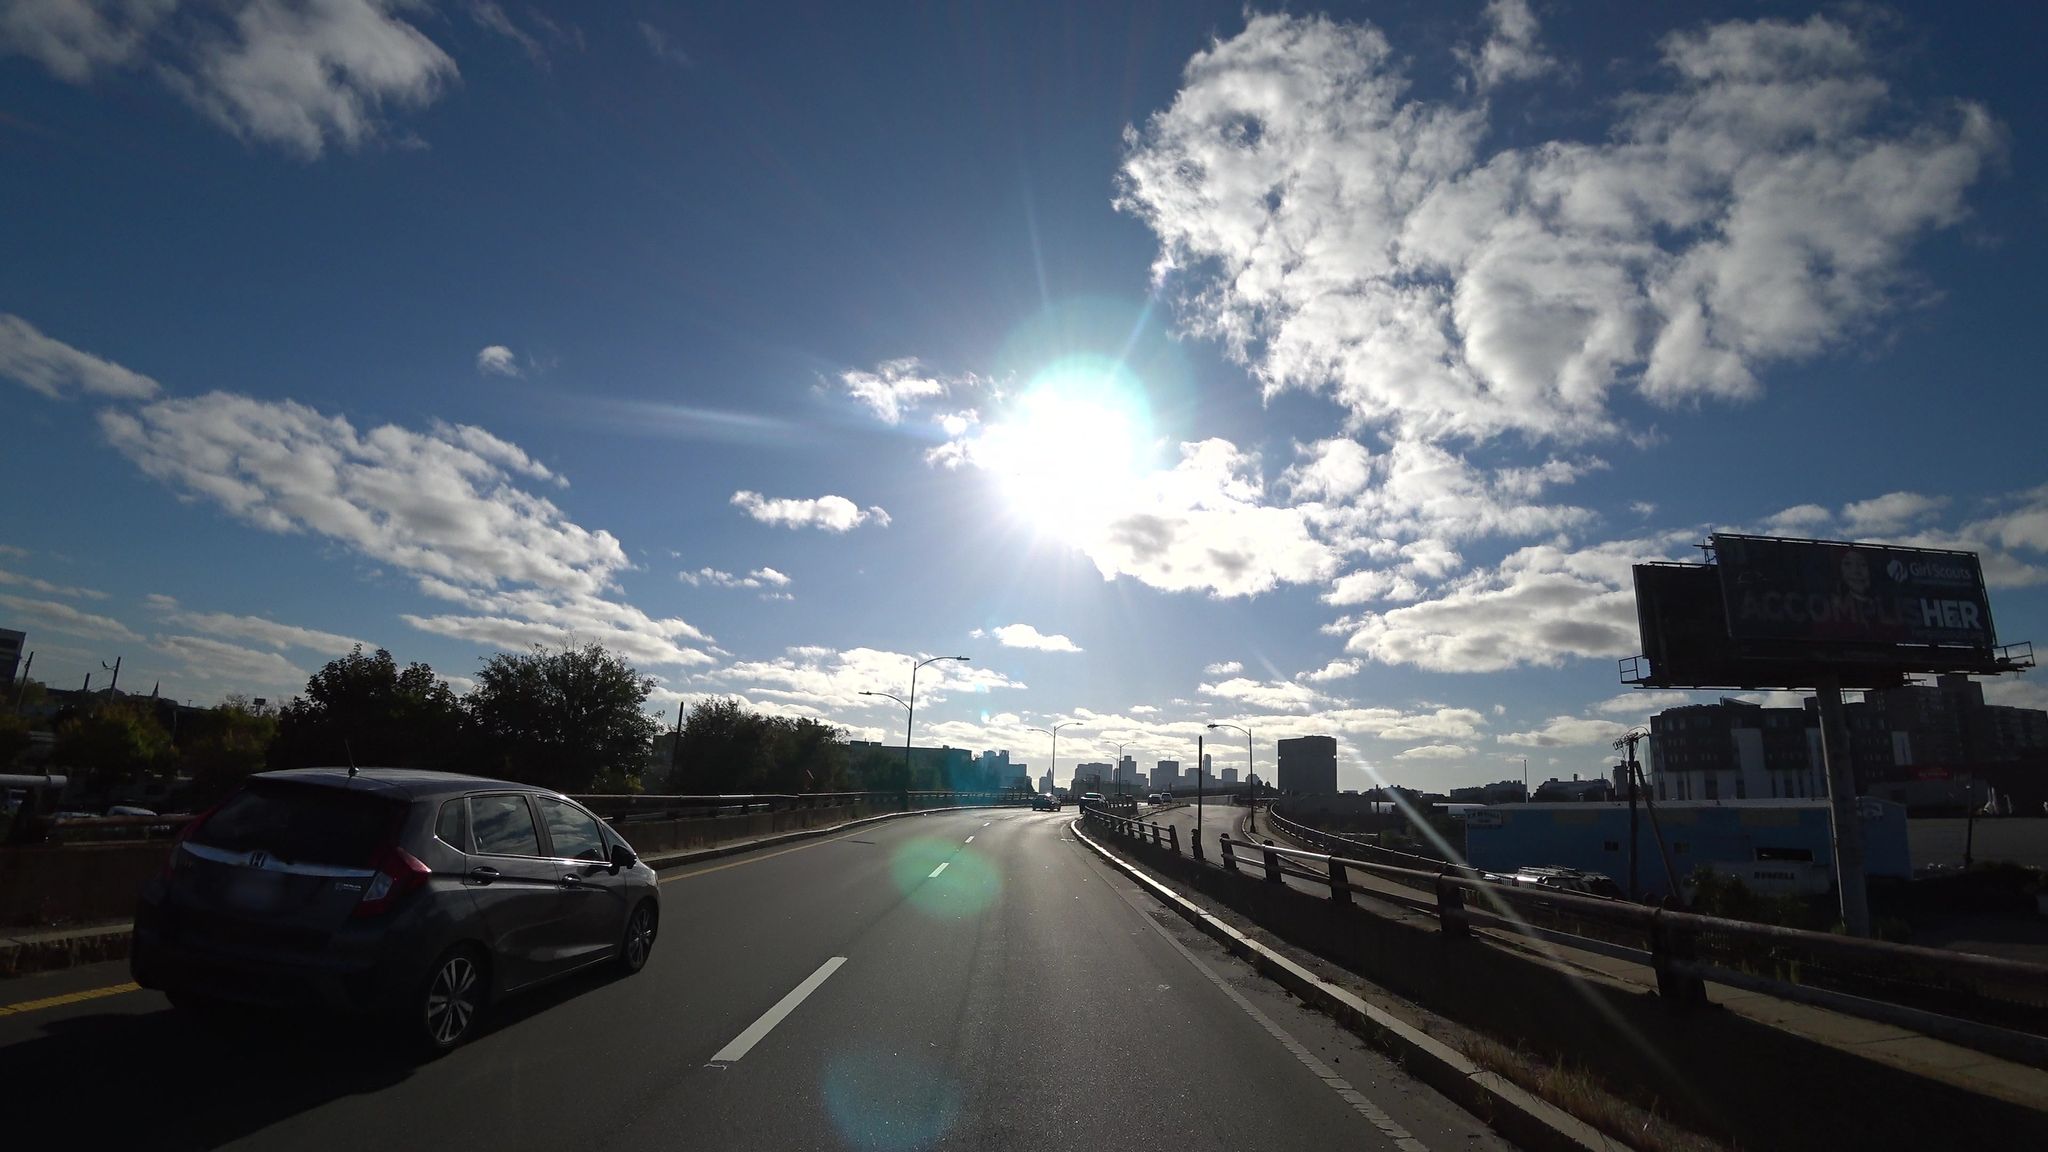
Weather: cloudy
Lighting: day
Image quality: good
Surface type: driving surface
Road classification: trunk_link
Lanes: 1
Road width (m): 12.2
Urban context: urban centre
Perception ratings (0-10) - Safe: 1.5, Lively: 3.04, Beautiful: 6.87, Boring: 2.13, Depressing: 5.43, Wealthy: 2.37